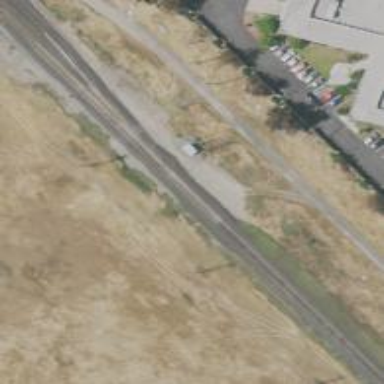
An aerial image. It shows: Railway spur junction.